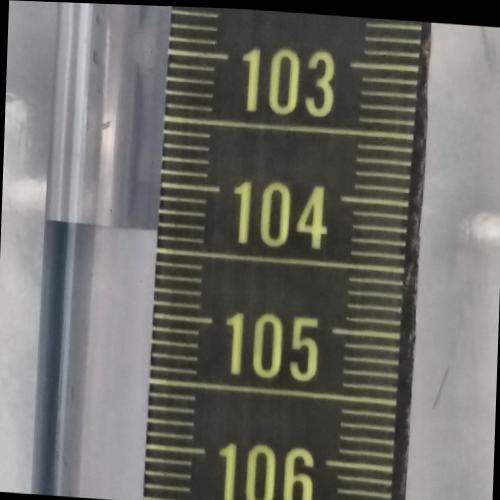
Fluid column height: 104.3 cm